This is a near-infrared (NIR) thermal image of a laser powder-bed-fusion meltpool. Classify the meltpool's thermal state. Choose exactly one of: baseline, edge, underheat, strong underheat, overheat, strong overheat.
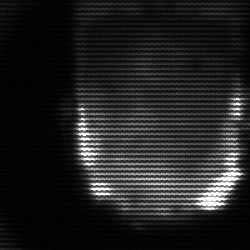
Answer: baseline